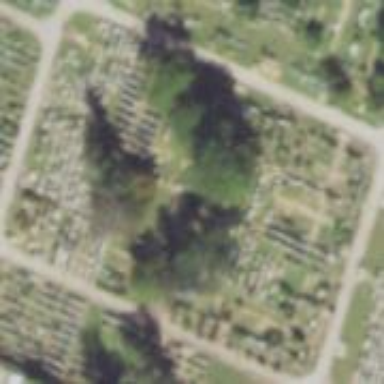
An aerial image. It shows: Sector within cemetery.